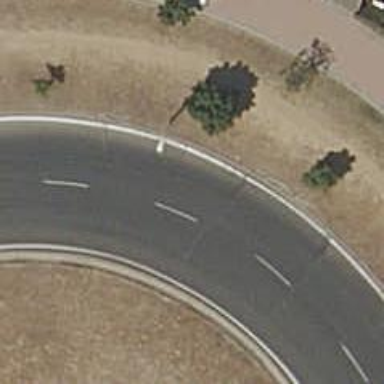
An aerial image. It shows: Tertiary road leading to roundabout.